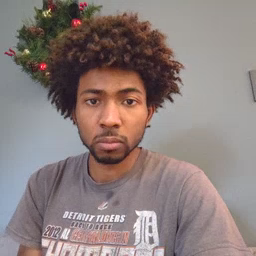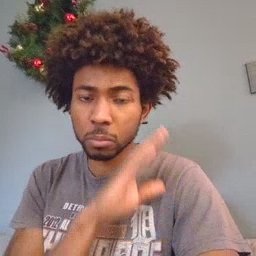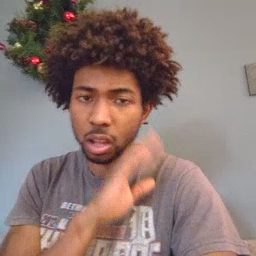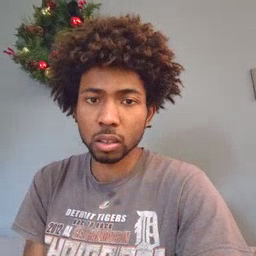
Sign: bed